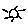
Label: sun